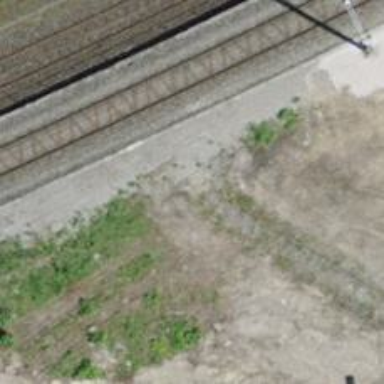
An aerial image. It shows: Railway buffer stop.